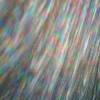
Label: sunburn